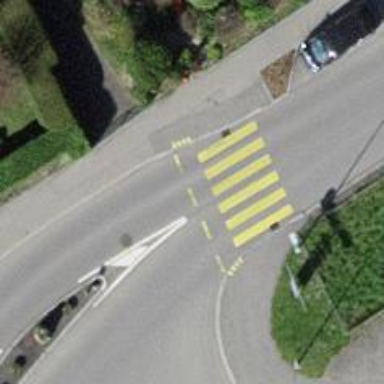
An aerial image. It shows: Uncontrolled road crossing with markings.